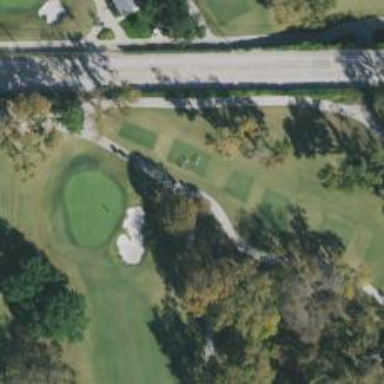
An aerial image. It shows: Service road used as golf cart path.